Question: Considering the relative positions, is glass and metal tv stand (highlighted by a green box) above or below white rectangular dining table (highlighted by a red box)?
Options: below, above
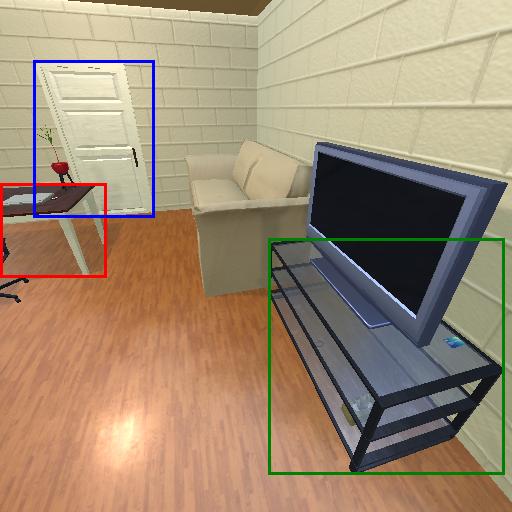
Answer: below